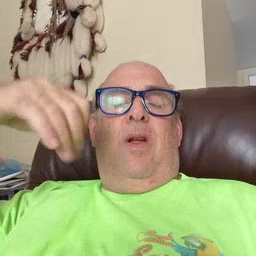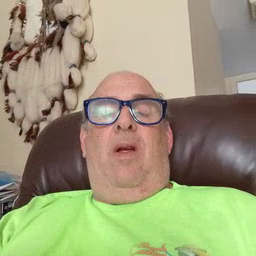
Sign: shower